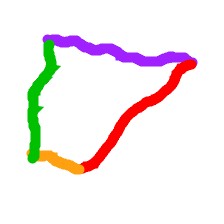
Shape: trapezoid